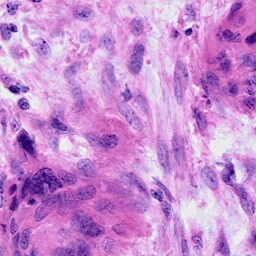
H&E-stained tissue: Cervix